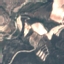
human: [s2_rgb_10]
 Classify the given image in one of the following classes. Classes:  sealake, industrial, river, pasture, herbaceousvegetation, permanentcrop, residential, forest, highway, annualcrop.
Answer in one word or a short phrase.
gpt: HerbaceousVegetation